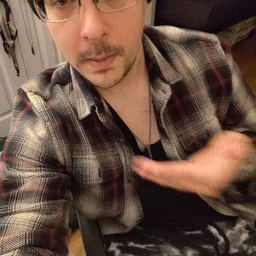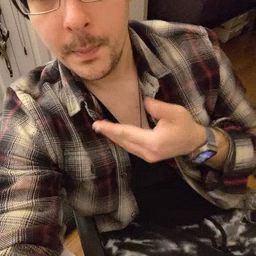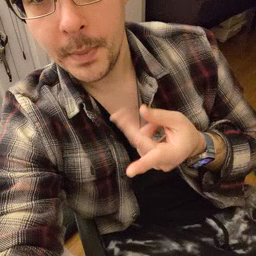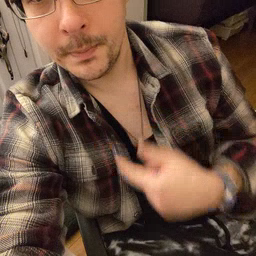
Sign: puppy